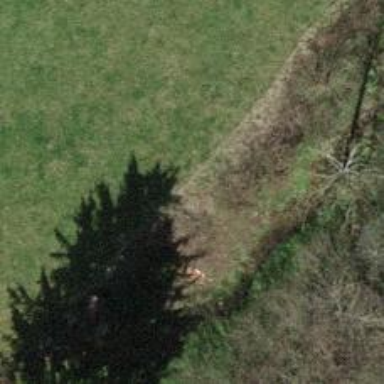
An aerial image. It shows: Evergreen tree with needle-leaved leaves.